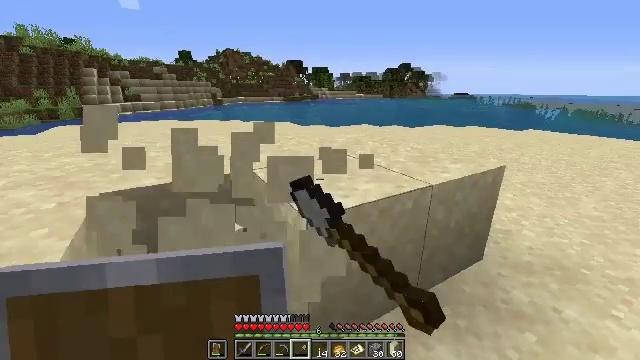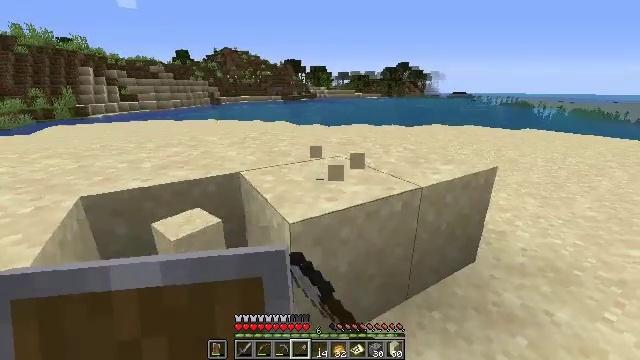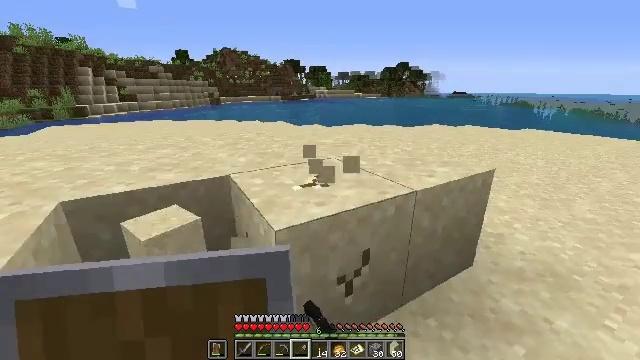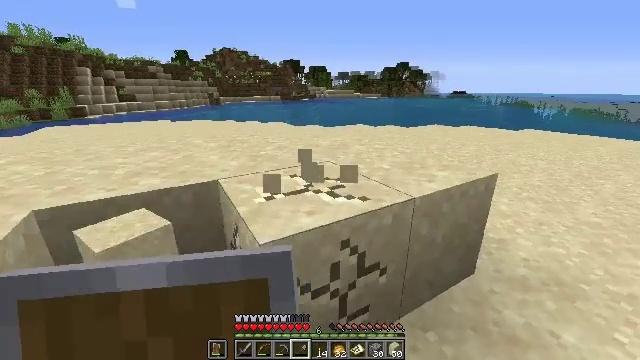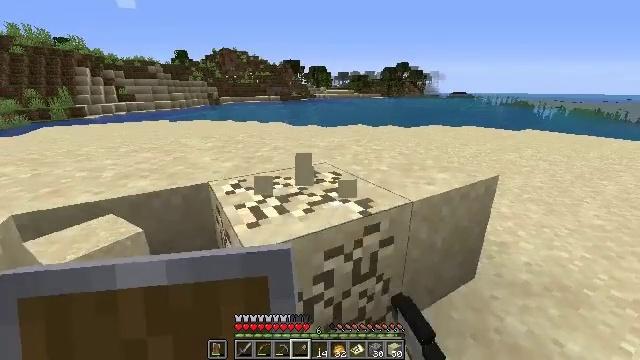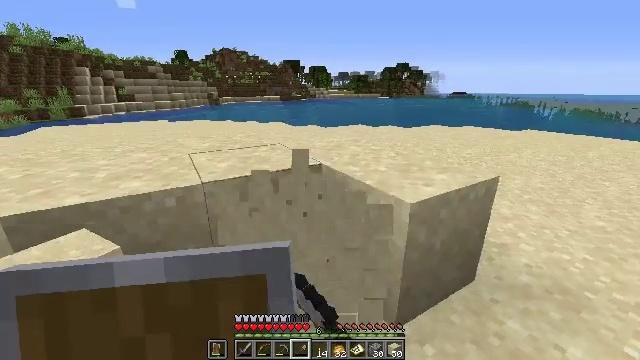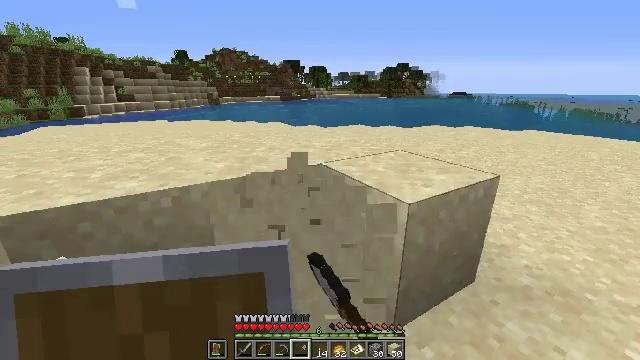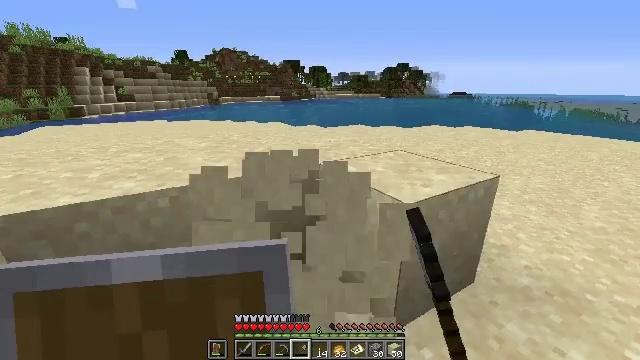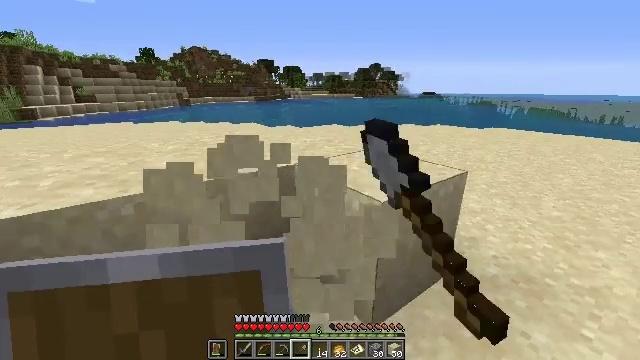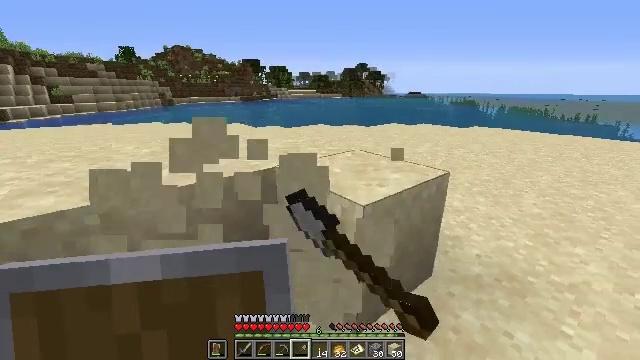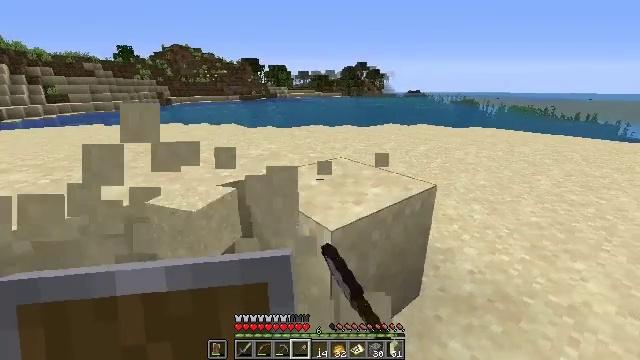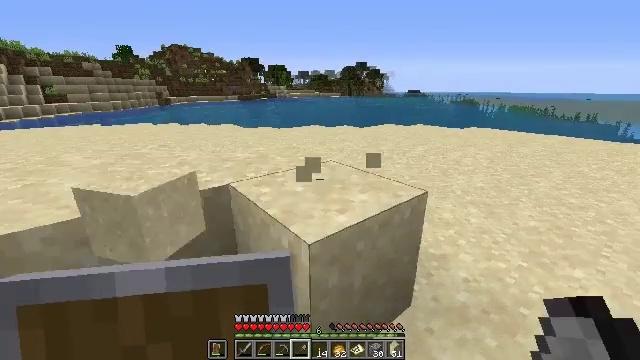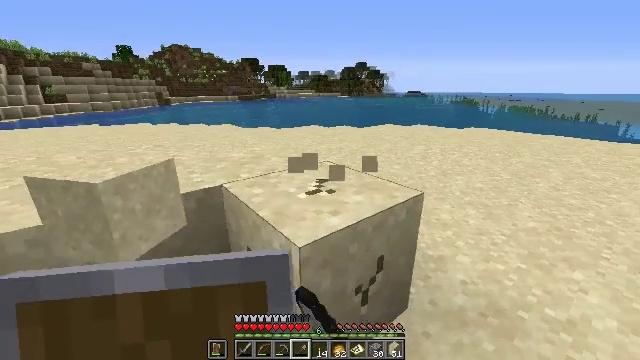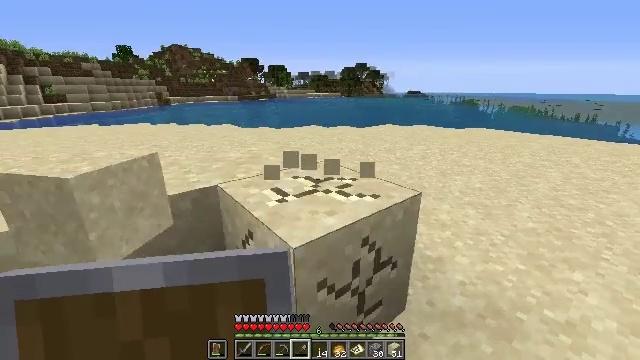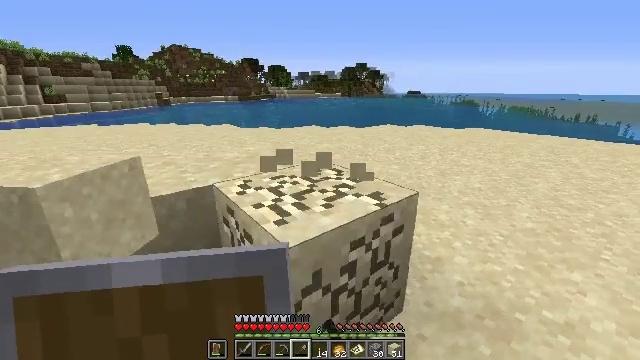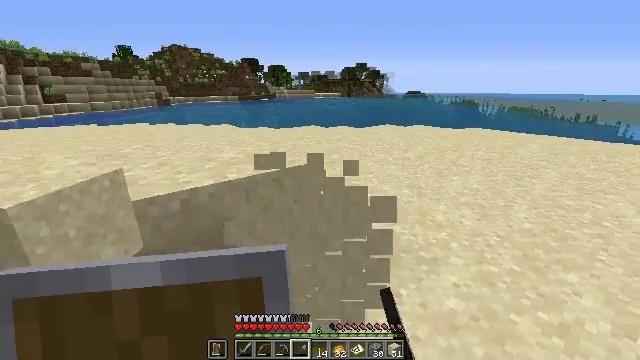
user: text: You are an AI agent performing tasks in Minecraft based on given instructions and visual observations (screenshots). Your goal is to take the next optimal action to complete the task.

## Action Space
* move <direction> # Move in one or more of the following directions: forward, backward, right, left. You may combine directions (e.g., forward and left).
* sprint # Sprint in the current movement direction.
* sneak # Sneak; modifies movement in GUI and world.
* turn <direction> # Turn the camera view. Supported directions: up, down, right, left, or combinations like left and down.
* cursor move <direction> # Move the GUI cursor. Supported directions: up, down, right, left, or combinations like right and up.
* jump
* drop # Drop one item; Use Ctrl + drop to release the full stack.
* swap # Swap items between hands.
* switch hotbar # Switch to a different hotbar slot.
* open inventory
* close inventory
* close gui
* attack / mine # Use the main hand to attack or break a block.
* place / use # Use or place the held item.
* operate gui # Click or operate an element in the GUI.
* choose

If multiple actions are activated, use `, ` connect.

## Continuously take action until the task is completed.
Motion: motion action
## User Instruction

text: Gather sand from the desert.
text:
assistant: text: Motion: move forward and move right, attack / mine
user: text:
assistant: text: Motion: move forward, attack / mine
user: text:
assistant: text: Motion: attack / mine
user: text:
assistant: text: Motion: attack / mine
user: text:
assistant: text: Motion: attack / mine
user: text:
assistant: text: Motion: attack / mine
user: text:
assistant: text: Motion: attack / mine
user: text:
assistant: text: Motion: move forward and move right, turn right, attack / mine
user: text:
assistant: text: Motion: move forward and move right, turn right, attack / mine
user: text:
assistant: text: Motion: move forward and move right, attack / mine
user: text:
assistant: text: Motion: attack / mine
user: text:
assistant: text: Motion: attack / mine
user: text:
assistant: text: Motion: attack / mine
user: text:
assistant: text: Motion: attack / mine
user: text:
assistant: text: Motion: move right, attack / mine
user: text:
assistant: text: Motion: move forward and move right, attack / mine
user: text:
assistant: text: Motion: move forward and move right, attack / mine
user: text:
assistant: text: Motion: move forward and move right, attack / mine
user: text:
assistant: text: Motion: turn left, attack / mine
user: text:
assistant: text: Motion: turn left, attack / mine
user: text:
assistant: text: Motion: turn left, attack / mine
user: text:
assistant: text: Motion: attack / mine
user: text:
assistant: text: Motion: attack / mine
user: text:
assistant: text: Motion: move forward, attack / mine
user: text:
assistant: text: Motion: move forward, attack / mine
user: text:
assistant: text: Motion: move forward and move right, turn left, attack / mine
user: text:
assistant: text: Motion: move forward and move right, turn left, attack / mine
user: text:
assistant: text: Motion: turn left and down, attack / mine
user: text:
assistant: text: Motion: turn left, attack / mine
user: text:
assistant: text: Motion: attack / mine